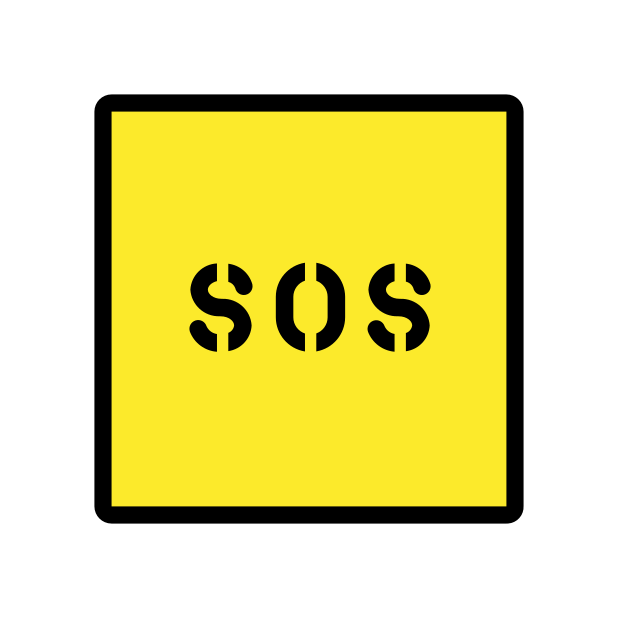
sos stencil